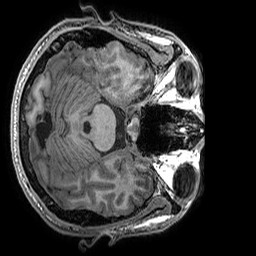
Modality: T1w
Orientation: axial
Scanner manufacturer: ge
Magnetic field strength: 3 T
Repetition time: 0.008156 s
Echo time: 0.00318 s